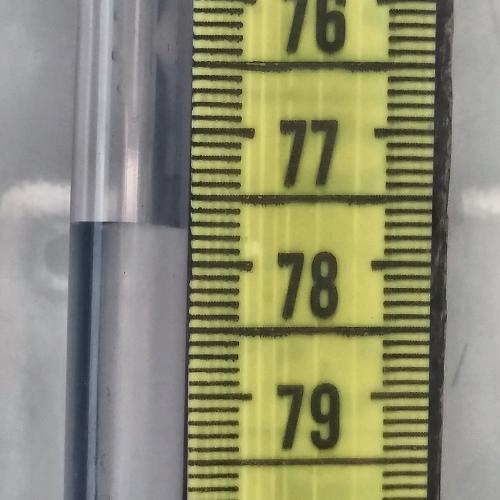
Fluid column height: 77.7 cm